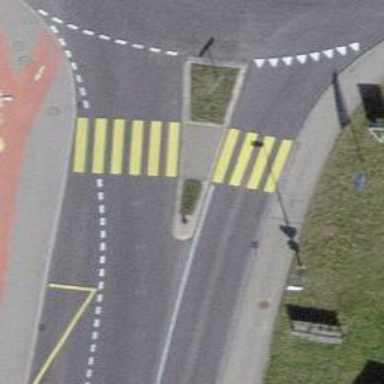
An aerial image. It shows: Uncontrolled zebra crossing with notable zebra markings.